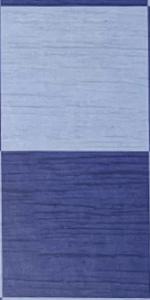
Label: Empty